Question: I'm at the tail-end of the painful process of updating a JBoss 5 install to JBoss 6.1.0.Alpha. This issue doesn't exist in the JBoss 5 install.
Versions:
- - -
The controller hierarchy is still using the old 'org.springframework.web.servlet.mvc.SimpleFormController' as the base controller.
When posting a large set of form data (not huge; 326 rows of a table), the domain objects which appear in the controller (re-hydrated via MVC marshalling) have been truncated - not all of them appear. As seen in the debugger as well as the resulting partially updated screen.
All the data can be seen in Chrome going up in the form data inside the post, as 'Content-Type:application/x-www-form-urlencoded'.
However at the server, the objects which Spring Web MVC has created from the posted data stop at around 246. It is as if some upper limit has been hit and the data has simply been truncated at that point.
Note this does not appear to be the "<URL>". I have added this config to no avail:
'''
<bean class="org.springframework.web.servlet.mvc.annotation.DefaultAnnotationHandlerMapping">
<property name="useDefaultSuffixPattern" value="false" />
</bean>
'''
I have tried deleting a few items either side of where the cut-off occurs (243 to 249) in case there's something odd in the data, but doing so still results in ~246 items arriving in the controller.
The JBoss HTTP connector has been configured to allow a maximum of 100mb, and even 1000mb for a post (massively larger than the data being posted).
My suspicion is that this is a Spring configuration issue but I've dug through the documentation and come up dry.
Spring MVC seems to be innocent. Using Eclipse, I've dug back through the call-stack at runtime to find the earliest call where I can see the request:

Then selected the 'request' variable -> right click -> Edit Detail Formatter...
Added this code using 'System.out' (since output to the debug UI gets truncated by Eclipse):
'''
java.util.Enumeration paramNames = getParameterNames();
while (paramNames.hasMoreElements()) {
System.out.println(paramNames.nextElement());
}
'''
Which outputs all the parameters that the 'Request' object has got.
Sure enough, the "selected" attributes (each row in the form must be selected to have any affect on this screen) stop dead at 245 (I've sorted the output here):
'''
itemSearchFilter.results[244].selected
itemSearchFilter.results[245].selected
itemSearchFilter.results[24].selected
itemSearchFilter.results[25].selected
'''
So this is looking like a configuration issue between Apache and JBoss because, as far as I know, Spring hasn't yet had a chance to interact with this 'Request' instance (it certainly doesn't look like it from the call-stack shown above).
Here's the 'mod_proxy' config from Apache 'http.conf'
'''
<IfModule mod_proxy.c>
ProxyRequests Off
<Proxy *>
AddDefaultCharset off
Order deny,allow
Allow from all
</Proxy>
ProxyVia On
ProxyPass /a-mgt http://localhost:8080/a-mgt
ProxyPassReverse /a-mgt http://localhost:8080/a-mgt
</IfModule>
'''
Here's the HTTP Connector config from JBoss 'standalone-full.xml'
'''
<subsystem xmlns="urn:jboss:domain:web:1.4" default-virtual-server="default-host" native="false">
<configuration>
<jsp-configuration development="true" check-interval="1"
modification-test-interval="1" recompile-on-fail="true"/>
</configuration>
<connector name="http" protocol="HTTP/1.1" scheme="http" socket-binding="http"
max-post-size="<PHONE>" max-save-post-size="0" max-connections="1000"/>
<virtual-server name="default-host" enable-welcome-root="true">
<alias name="localhost"/>
</virtual-server>
</subsystem>
<subsystem xmlns="urn:jboss:domain:threads:1.1">
<bounded-queue-thread-pool name="http-executor">
<core-threads count="100"/>
<queue-length count="10"/>
<max-threads count="1000"/>
<keepalive-time time="20" unit="seconds"/>
</bounded-queue-thread-pool>
</subsystem>
<socket-binding-group name="standard-sockets"
default-interface="public"
port-offset="${jboss.socket.binding.port-offset:0}">
<socket-binding name="http" port="8080"/>
</socket-binding-group>
'''
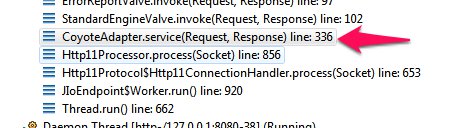
Answer: It turns out that there's a limit on the number of HTTP parameters used by the JBoss HTTP connector which, frustratingly, isn't configurable via the XML snippet I put in the question.
Instead it must be added to 'standalong-full.xml' as a system property:
'''
...
</extensions>
<system-properties>
<property name="org.apache.tomcat.util.http.Parameters.MAX_COUNT" value="5000"/>
</system-properties>
<management>
...
'''
Why that is not configurable from the HTTP Connector or at the very least documented on there...
I found the solution on <URL>.